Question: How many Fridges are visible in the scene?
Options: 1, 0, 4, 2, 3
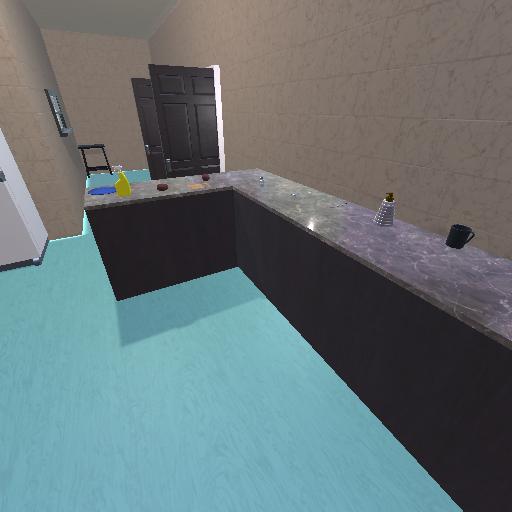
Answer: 1